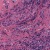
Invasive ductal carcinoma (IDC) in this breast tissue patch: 1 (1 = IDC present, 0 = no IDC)